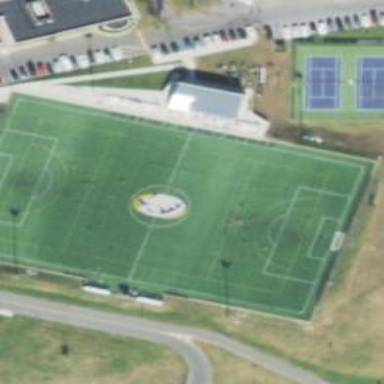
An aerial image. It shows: Soccer pitch for leisureland activities.